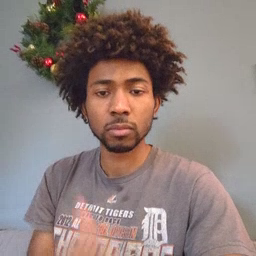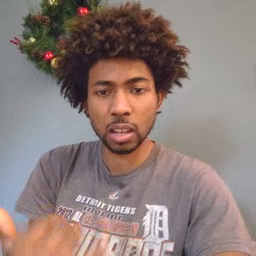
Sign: now